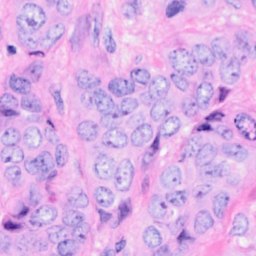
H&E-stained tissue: Breast